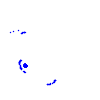
Particle: kaon